Interaction volume radius: 10 \u00c5
Interaction volume height: 25 \u00c5
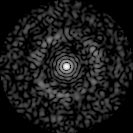
Disorder parameter: 0.8349